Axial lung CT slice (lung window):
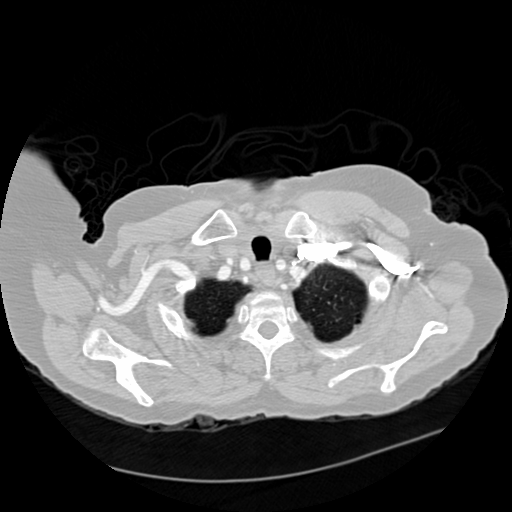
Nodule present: no